Interaction volume radius: 5 \u00c5
Interaction volume height: 30 \u00c5
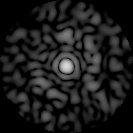
Disorder parameter: 0.7809